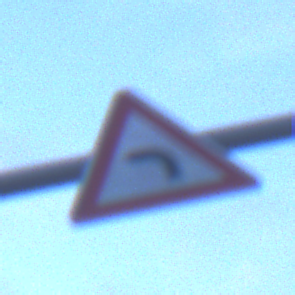
Verkehrszeichen: KurveLinks
Umgebung: Outdoor, Urban
Tageszeit: Dawn
Wetter: PartlyCloudy
Licht: Natural
Jahreszeit: NotSpecified
Kontrast: LowContrast